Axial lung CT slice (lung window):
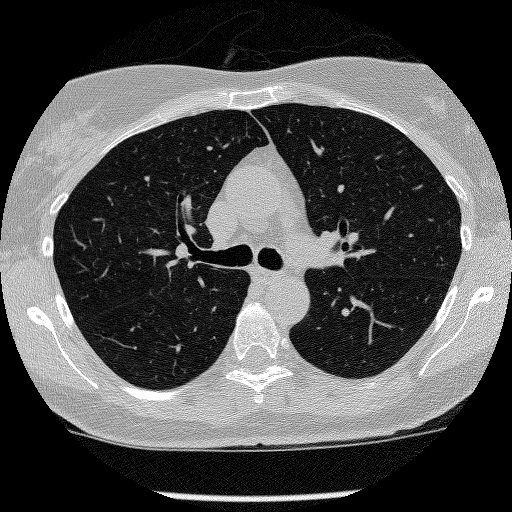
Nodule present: no